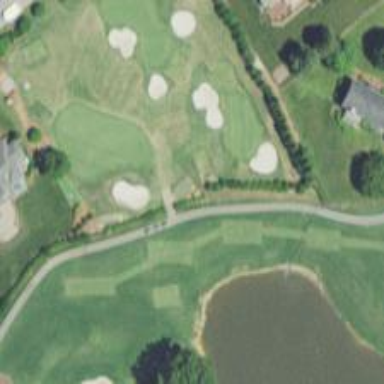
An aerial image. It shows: Path for both road and golf.